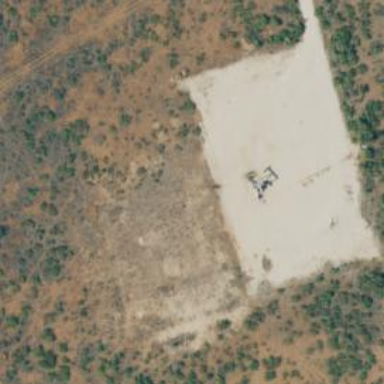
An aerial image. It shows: Petroleum well.